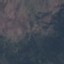
Land use / land cover: HerbaceousVegetation